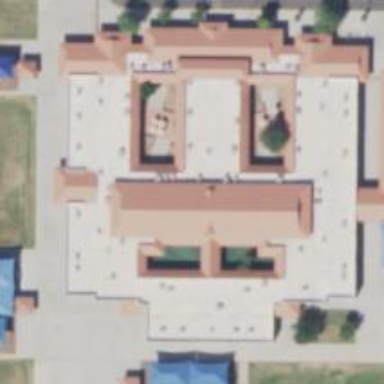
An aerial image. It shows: School building.